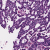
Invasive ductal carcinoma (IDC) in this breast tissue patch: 1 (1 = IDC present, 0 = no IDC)